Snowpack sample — Snodgrass Mountain, Crested Butte, Colorado (2/4/25, 12:06 PM MST)
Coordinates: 38.923, -106.968
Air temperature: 35 °F
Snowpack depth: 80 cm
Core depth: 40 cm
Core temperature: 32 °F
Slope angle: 14°, slope face: 78°
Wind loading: low
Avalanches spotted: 0
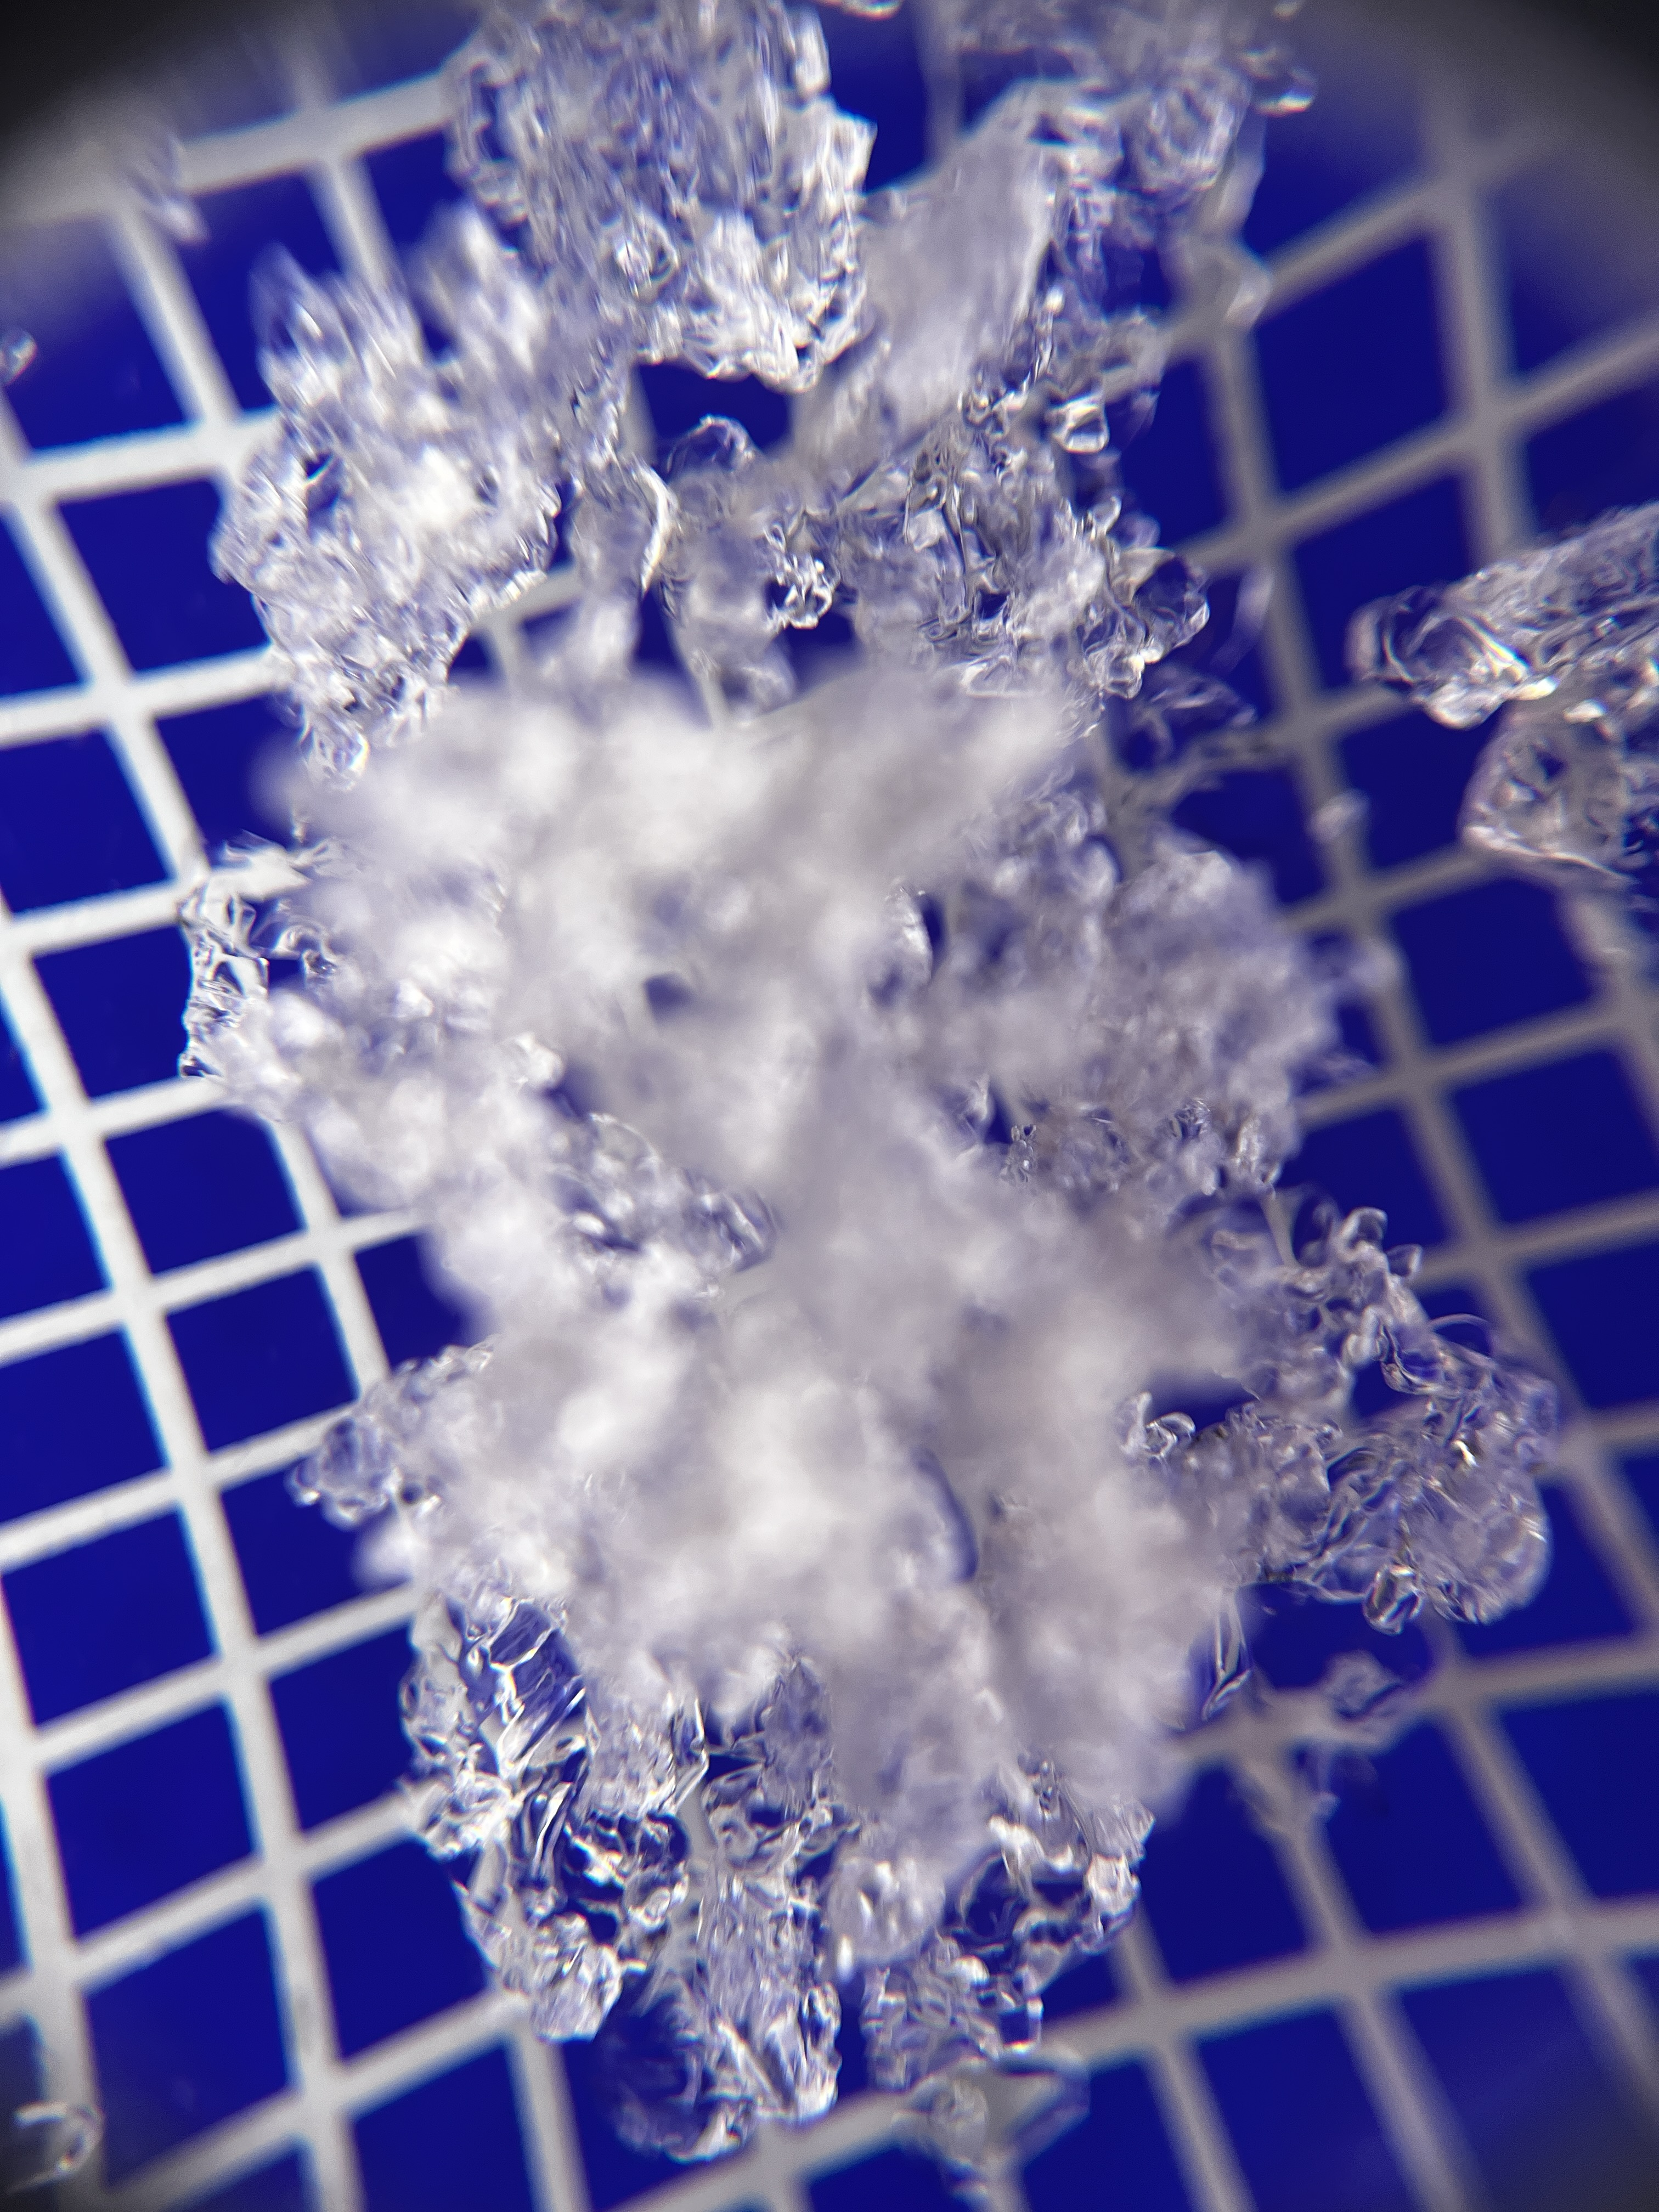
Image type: magnified_profile
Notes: No avalanches nearby, unusually warm weather for the last month reported by residents, Collected 25 yards from treeline